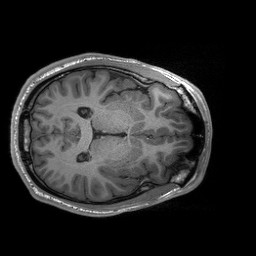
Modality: T1w
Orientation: coronal